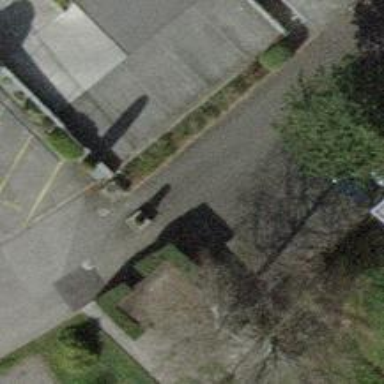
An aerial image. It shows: Bollard barrier.